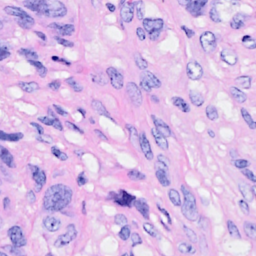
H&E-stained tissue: Breast